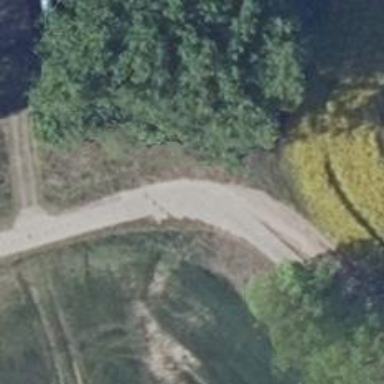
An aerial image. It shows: Unclassified road with concrete lanes.